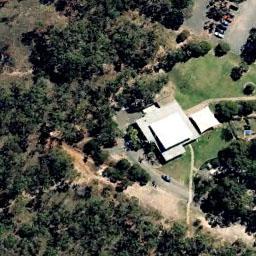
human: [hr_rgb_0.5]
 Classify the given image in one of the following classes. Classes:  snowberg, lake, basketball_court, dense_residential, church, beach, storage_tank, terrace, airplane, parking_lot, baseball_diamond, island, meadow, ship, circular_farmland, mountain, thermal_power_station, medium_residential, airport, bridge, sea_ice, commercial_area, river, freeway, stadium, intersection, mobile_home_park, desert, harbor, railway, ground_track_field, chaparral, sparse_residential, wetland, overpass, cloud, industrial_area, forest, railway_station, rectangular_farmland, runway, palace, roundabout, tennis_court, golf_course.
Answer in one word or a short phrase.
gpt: sparse_residential